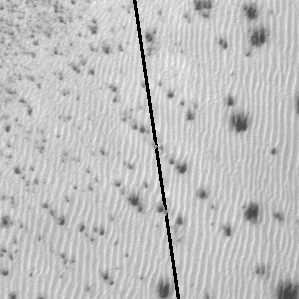
Label: frost